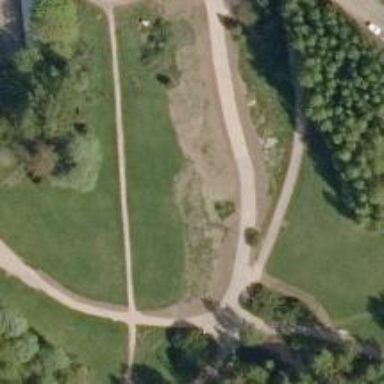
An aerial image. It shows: Nordic skiing track.